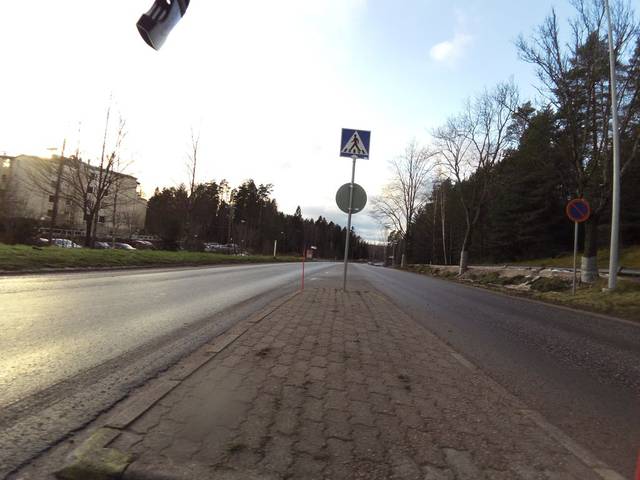
Region: Finland
Coordinates: 60.175, 24.71